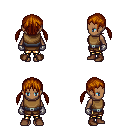
a pixel art fantasy rpg character, female body template, human, dark skin, leather chest armor, gold greaves, brunette twin-tailed hairstyle, metal gloves, brown shoes, four views (front, back, left, right), 2x2 character sprite sheet, small pixel art, hard edges, no anti-aliasing